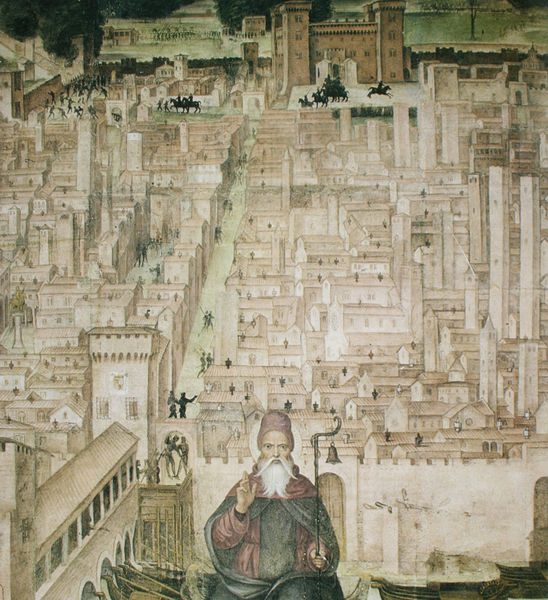
Titel: Ansicht von Pavia, Detail
Künstler: Bernardino Lanzani
Standort: Pavia
Institution: San Teodoro
Schlagwörter: baum, berg, hand, mann, umhang, wasser, weiß, bäume, fluss, gelb, grün, menschen, ocker, stadt, braun, fenster, grau, hut, männer, skizze, strasse, säulen, zeichnung, anlage, dach, gebäude, haus, malerei, alt, bart, mütze, mensch, öl, häuser, hügel, brücke, wege, geistlicher, boote, pferde, reiter, turm, schiffe, bogen, gasse, alter mann, stab, dächer, mauer, wagen, gemaälde, tor, stadtansicht, greis, burg, orient, türme, palast, festung, gassen, stich, arabisch, heiligenschein, glocke, mauern, ross, priester, segen, segnen, strassen, stadtmauer, heiliger, heilig, weiser, jerusalem, prophet, arabien, schwur, labyrinth, zelte, zeichung, troja, gondel, häuder, altstadt, wehrturm, stoa, vorderasien, spätmittelalter, voglperspektive, geschlechtertürme, stra?en